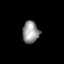
Tissue: lung
Cell type: Smooth muscle cells
Senescence score: 0.6148
Nuclear area (px): 365
Mean DAPI intensity: 146.773